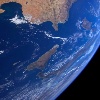
Label: water